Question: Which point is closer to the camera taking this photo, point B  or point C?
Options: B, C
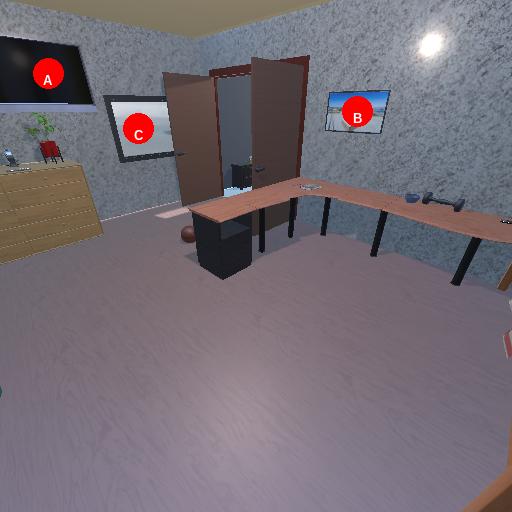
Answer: B